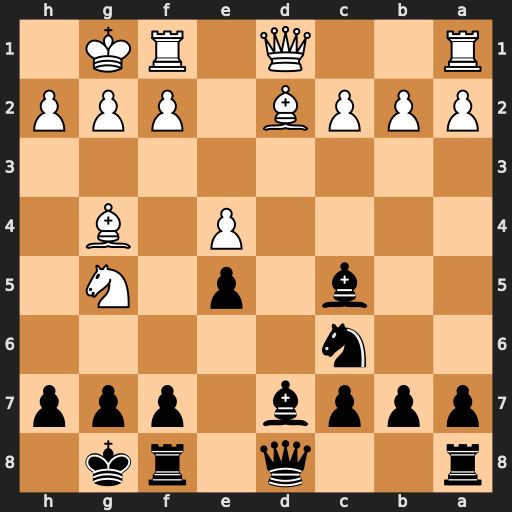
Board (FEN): r2q1rk1/pppb1ppp/2n5/2b1p1N1/4P1B1/8/PPPB1PPP/R2Q1RK1
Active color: b
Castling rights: -
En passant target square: -
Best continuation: Bxg4 Qxg4 Qxd2